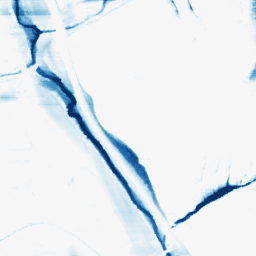
Category: morphological
Decomposition family: morphological_rect
Decomposition parameters: operation: closing
width: 50
height: 5
Upsampling method: quintic
Upsampling parameters: scale: 2
Upsampling scale: 2